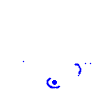
Particle: electron